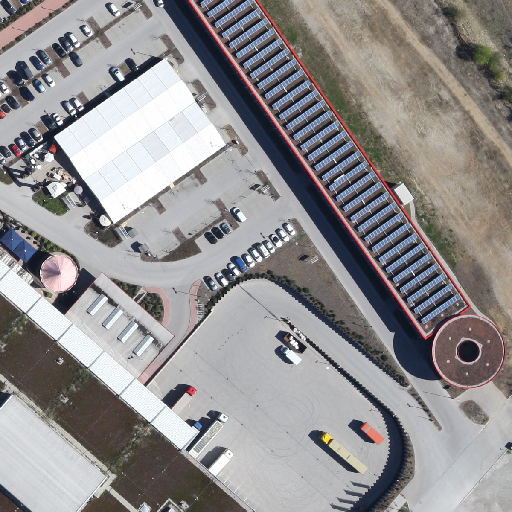
Referring expression: truck